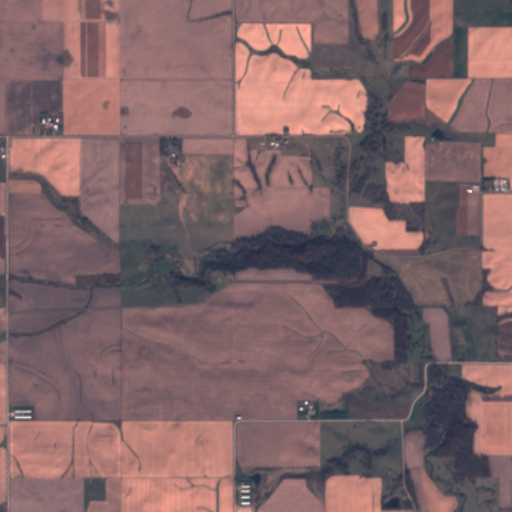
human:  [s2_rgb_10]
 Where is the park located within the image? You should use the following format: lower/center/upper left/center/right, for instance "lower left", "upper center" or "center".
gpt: The park is located in the center right of the image.
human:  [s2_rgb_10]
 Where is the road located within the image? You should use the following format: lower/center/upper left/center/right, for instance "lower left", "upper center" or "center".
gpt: There is no road in the image.